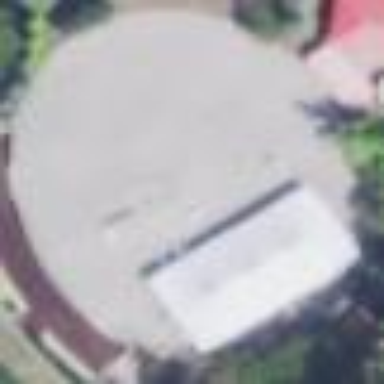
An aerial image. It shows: Roller skating pitch for leisure land sports.